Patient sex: M
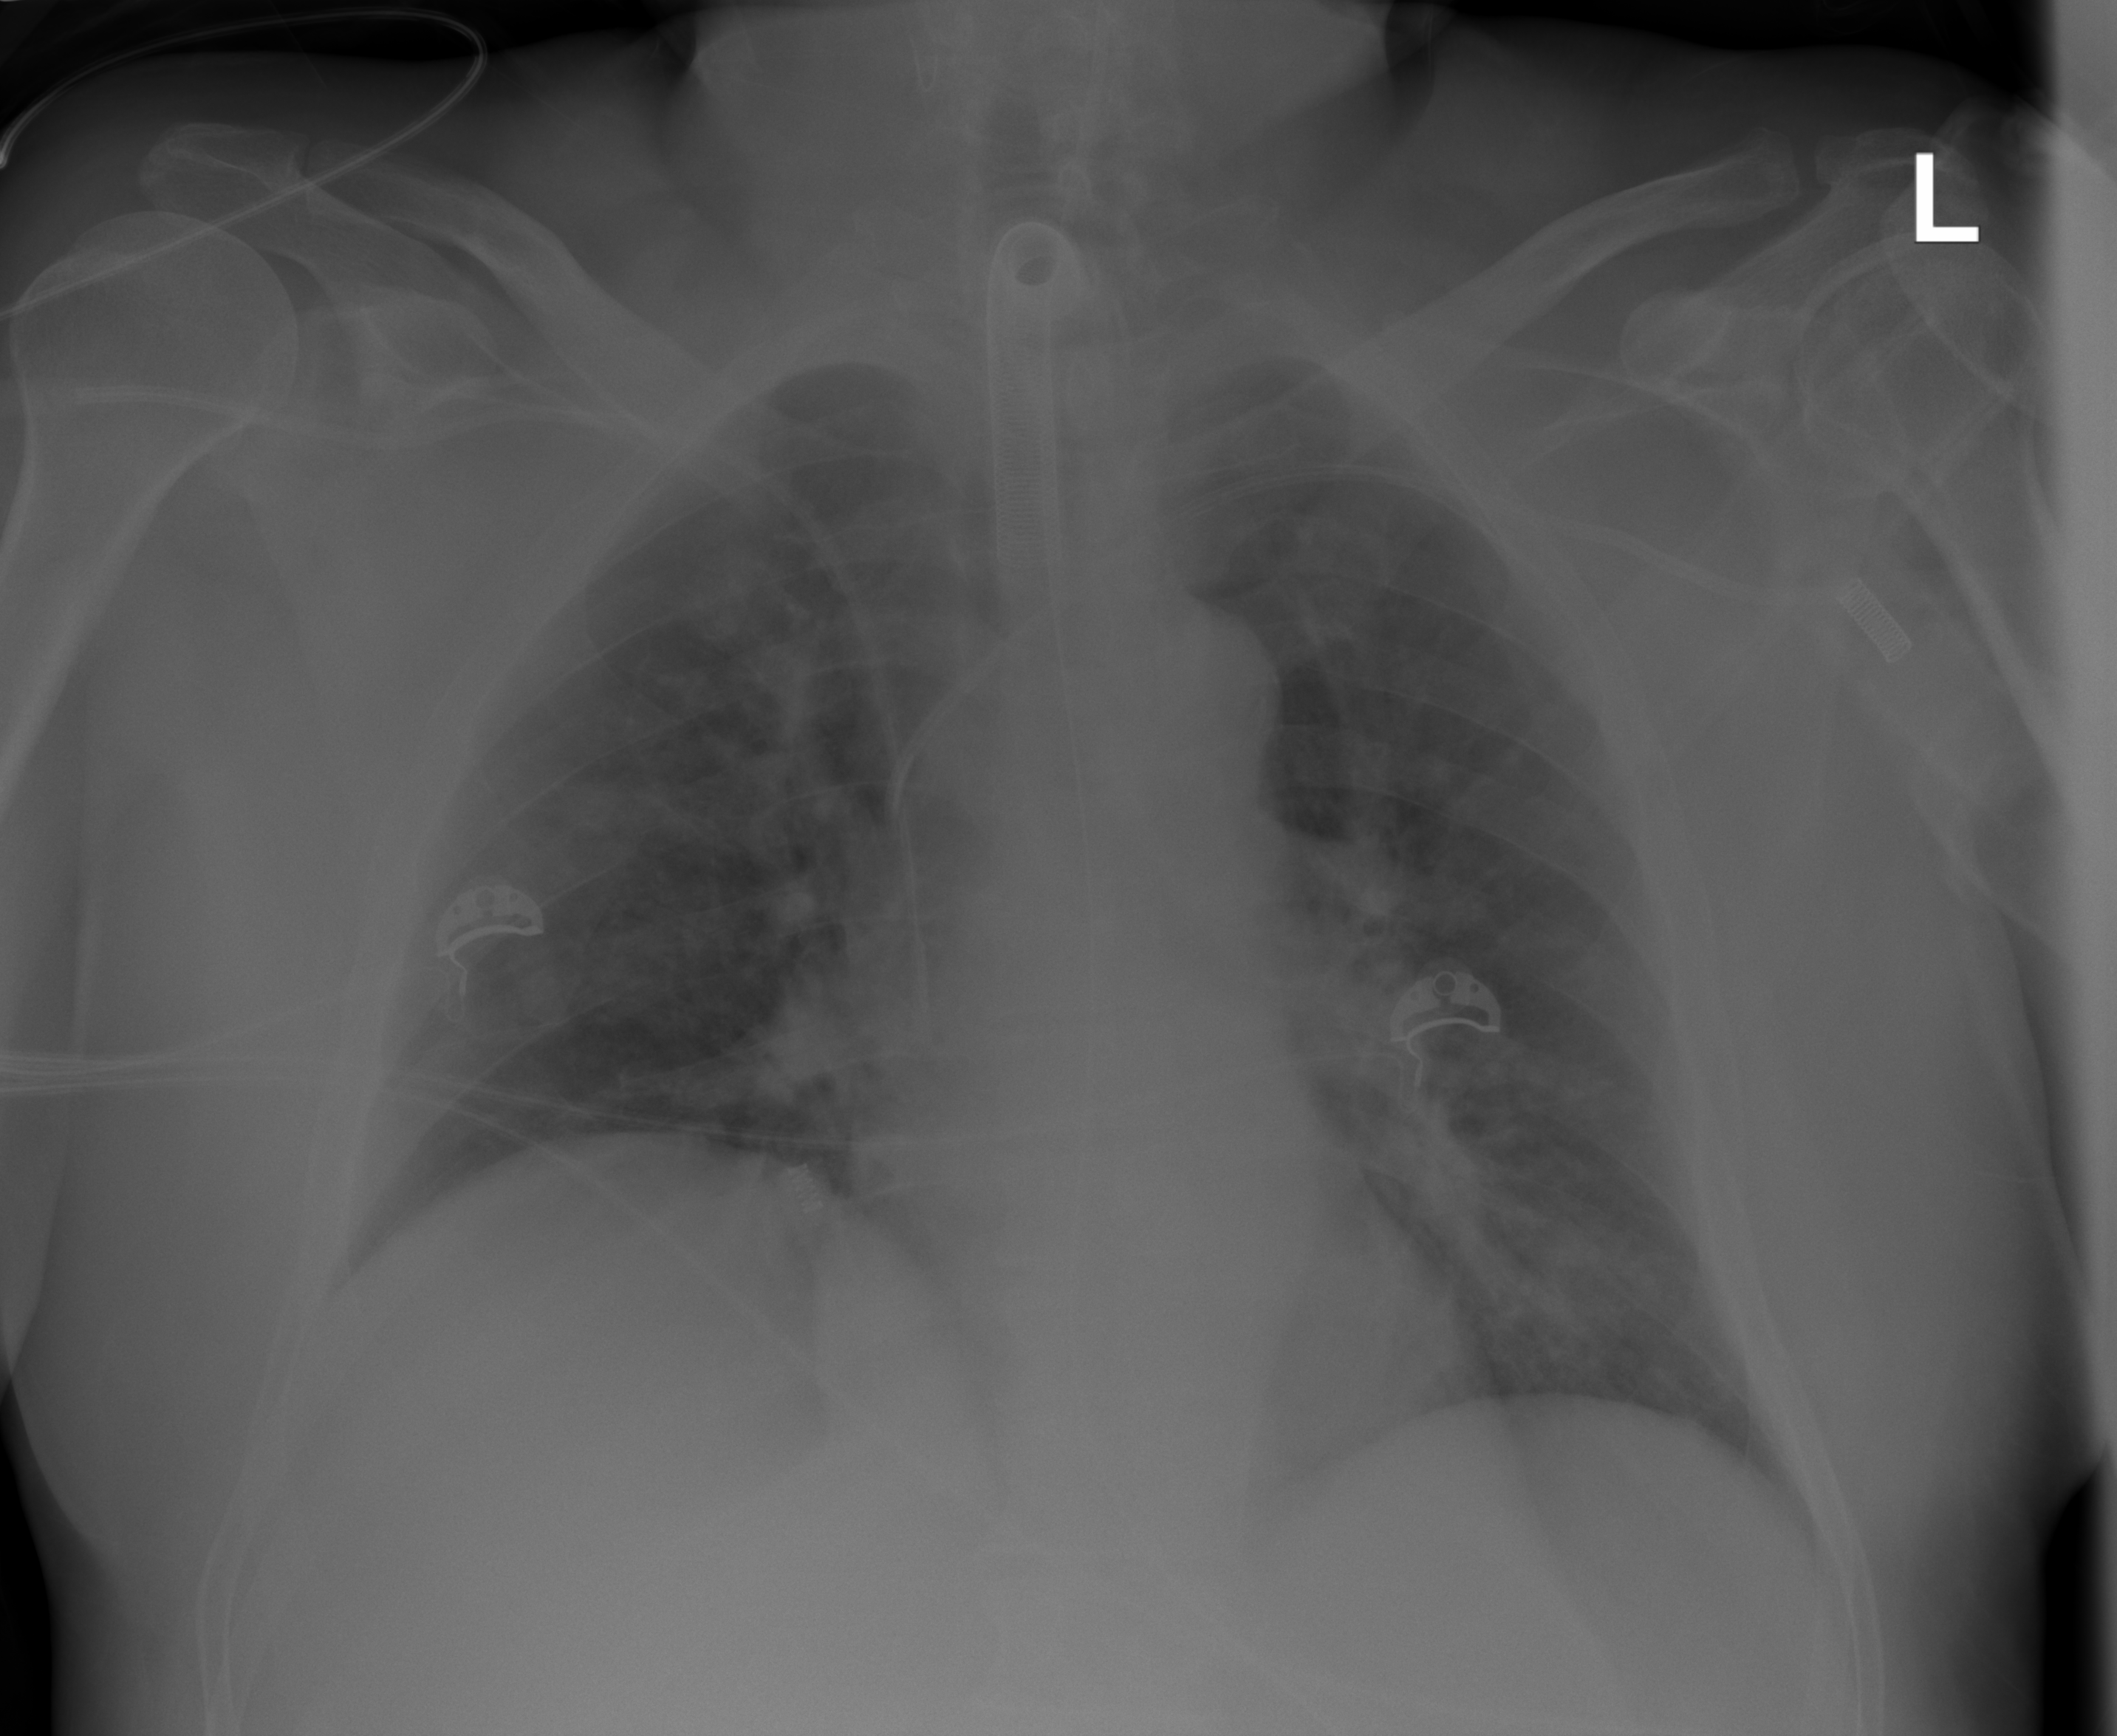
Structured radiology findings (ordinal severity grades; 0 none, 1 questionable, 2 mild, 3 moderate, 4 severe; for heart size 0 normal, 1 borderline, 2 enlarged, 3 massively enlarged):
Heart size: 0
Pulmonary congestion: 2
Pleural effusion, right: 0
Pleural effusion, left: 0
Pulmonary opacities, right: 2
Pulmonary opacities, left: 2
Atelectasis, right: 2
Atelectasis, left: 2